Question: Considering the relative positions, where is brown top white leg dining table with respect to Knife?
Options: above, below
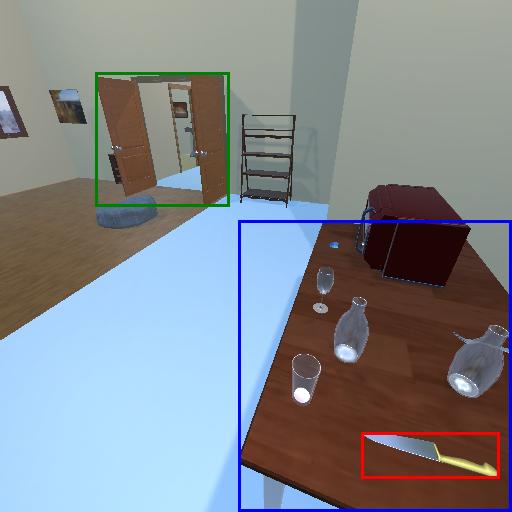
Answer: above